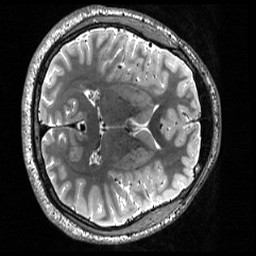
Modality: T2w
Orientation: axial
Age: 21
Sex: male
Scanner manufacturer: siemens
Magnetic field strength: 3 T
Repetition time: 3.2 s
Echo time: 0.566 s